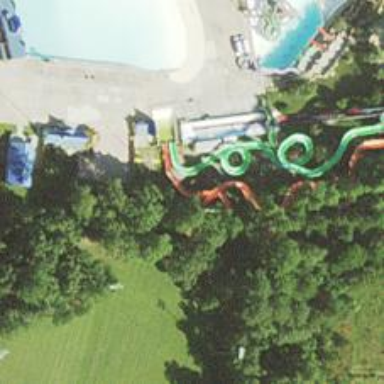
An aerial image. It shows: Water slide attraction.